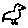
Label: bird